Question: This seems like suspect behavior to me:
Using Selenium and Chrome webdriver (python 3.8.5 on Ubuntu 20.04), I'm not getting the full webElement back from 'find_element_by_id'. If I just wasn't getting anything, I'd think pilot error, but I'm getting PART of the element.
Here's the code I'm using:
'''
...
driver = webdriver.Chrome(options = chrome_options, executable_path="/usr/bin/chromedriver")
driver.implicitly_wait(20)
driver.get(URL)
inventory_exists = True
try:
table = driver.find_element_by_id('inventoryTableBody')
print(table.text)
except:
inventory_exists = False
...
'''
Here's the HTML of the webElement I'm expecting to grab with that method 'inventoryTableBody':

I'm getting the first 5 DIVs in that group, but the rest are empty. The rest of the DIVs are there, because when I then 'find_elements_by_class_name('wrapper')' on that inventoryTableBody, and then 'for w in wrappers' to populate a dictionary, I get a 'len()' of 10 on that dictionary. The first 5 are populated with data, but the last 5 (actually the rest, because sometimes there are 12 and I still only get the first 5) are completely empty. I can still loop through them, and count them, but there is no text.
I have the 'implicitly_wait()' in there because I wanted to be sure it wasn't a result of returning too fast. Doesn't matter if 'the wait()' is 10 seconds or 20 seconds, I still only get the first 5 child elements.
Oh, and the page is built dynamically, so 'urlopen()' just gets the base HTML with a loading placeholder (thus Selenium):
'''
<div id="inventoryTableBody">
<div class="loading">
<div class="logo-spin "></div>
</div>
</div>
'''
Sample URL is: <URL>
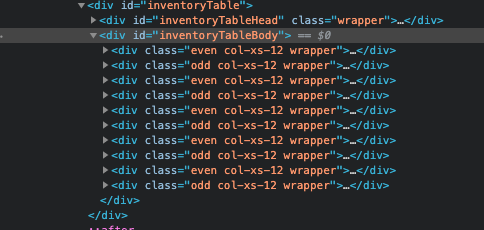
Answer: When I visit the website, there is a language selector to choose between English and French. You can notice the scroll only appears when you choose one of the options. That said, I used the following code to send a TAB + ENTER keyboard combination, choosing one of the languages and I was able to extract all rows.
The code also waits for the language selector div to be invisible and waits the visibility of all 'wrapper' elements.
'''
from selenium import webdriver
from selenium.webdriver.common.action_chains import ActionChains
from selenium.webdriver.support.ui import WebDriverWait
from selenium.webdriver.support import expected_conditions as EC
from selenium.webdriver.common.by import By
from selenium.webdriver.common.keys import Keys
from time import sleep
from selenium.common.exceptions import TimeoutException
URL = 'https://www.lcbo.com/webapp/wcs/stores/servlet/PhysicalStoreInventoryView?langId=-1&storeId=10203&catalogId=10051&productId=65616#'
driver = webdriver.Chrome()
driver.get(URL)
ActionChains(driver).send_keys(Keys.TAB).perform()
sleep(1)
ActionChains(driver).send_keys(Keys.ENTER).perform()
WebDriverWait(driver, 20).until(EC.invisibility_of_element_located((By.CLASS_NAME, 'language-selector')))
inventory_exists = True
try:
WebDriverWait(driver,20).until(EC.visibility_of_all_elements_located((By.CLASS_NAME, 'wrapper')))
table = driver.find_element_by_id('inventoryTableBody')
print(table.text)
except TimeoutException:
inventory_exists = False
except:
inventory_exists = False
finally:
driver.quit()
'''